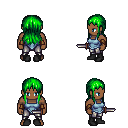
a pixel art fantasy rpg character, male body template, human, dark skin, blue vest, metal pants, green unkempt hairstyle, leather bracers, black shoes, dagger, four views (front, back, left, right), 2x2 character sprite sheet, small pixel art, hard edges, no anti-aliasing